Interaction volume radius: 5 \u00c5
Interaction volume height: 15 \u00c5
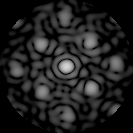
Disorder parameter: 0.4318